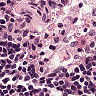
Metastatic tissue present: no